Interaction volume radius: 10 \u00c5
Interaction volume height: 20 \u00c5
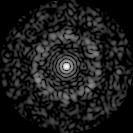
Disorder parameter: 0.7965